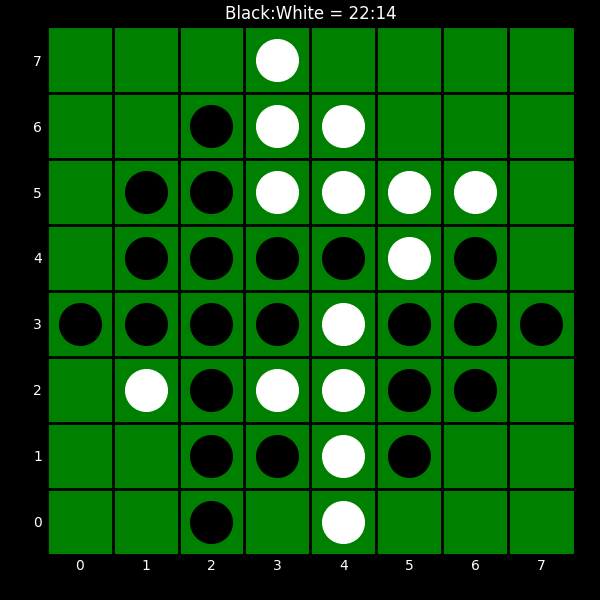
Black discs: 22
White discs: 14